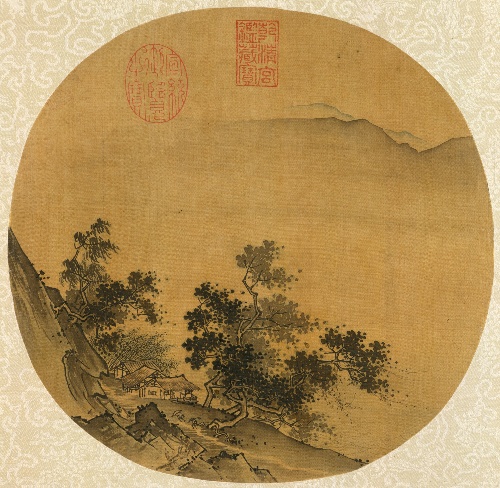
Title: 南宋  佚名  倣夏珪  冒雨尋莊圖  團扇|Returning Home in a Driving Rain
Artist: Xia Gui
Artist bio: Chinese, active ca. 1195–1230
Date: early 13th century
Object type: Fan mounted as an album leaf
Classification: Paintings
Medium: Fan mounted as an album leaf; ink and color on silk
Culture: China
Period: Southern Song dynasty (1127–1279)
Dimensions: 10 1/16 x 10 3/8 in. (25.6 x 26.4 cm)
Department: Asian Art
Credit line: Purchase, The Dillon Fund Gift, 1982
Accession year: 1982
Repository: Metropolitan Museum of Art, New York, NY
Tags: Landscapes|Trees